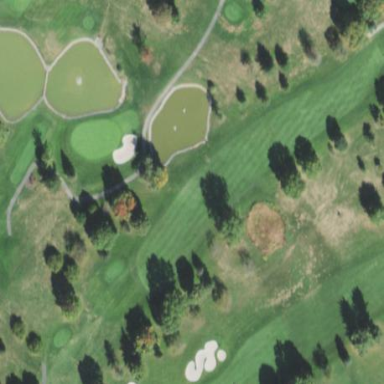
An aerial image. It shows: Grassy area designated as golf fairway.